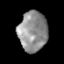
Tissue: prostate
Cell type: T cells
Senescence score: 0.2998
Nuclear area (px): 1129
Mean DAPI intensity: 144.535